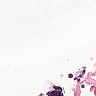
Metastatic tissue present: no